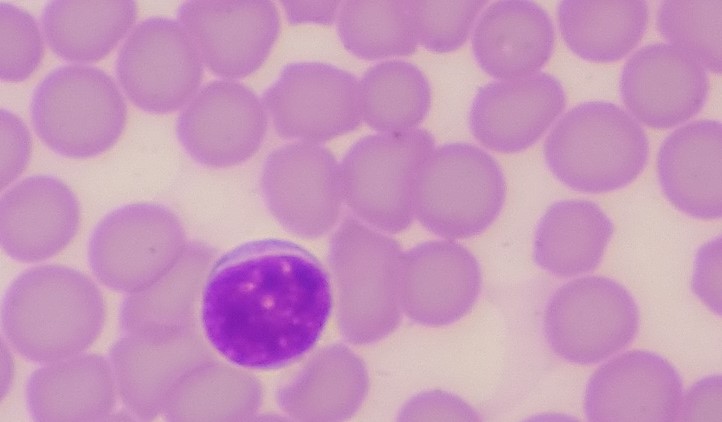
White blood cell type: Lymphocyte